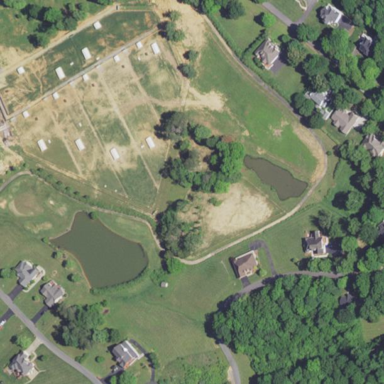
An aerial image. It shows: Golf fairway surrounded by grass.